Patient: sex M, age 57
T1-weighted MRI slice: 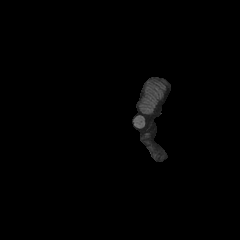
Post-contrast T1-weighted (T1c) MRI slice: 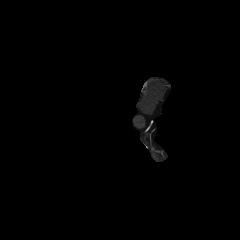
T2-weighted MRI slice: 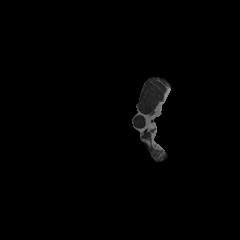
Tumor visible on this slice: no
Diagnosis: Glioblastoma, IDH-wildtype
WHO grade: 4